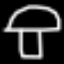
Label: mushroom